Aerial crown-view tile of a tropical tree (Barro Colorado Island, Panama), acquired 20250317:
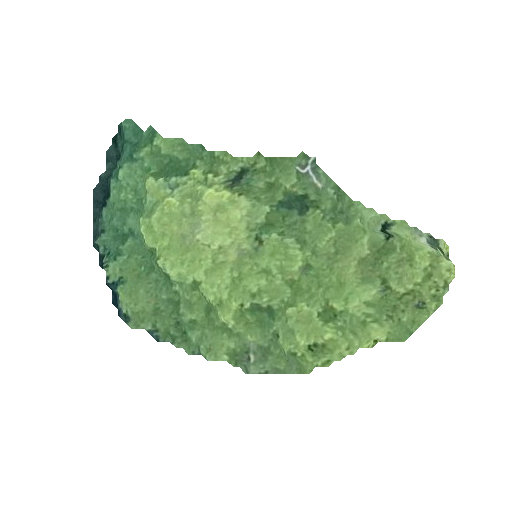
Species: Terminalia amazonia
GBIF accepted scientific name: Terminalia amazonica
Crown area: 90.573 m²